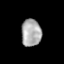
Tissue: lung
Cell type: Epithelial cells
Senescence score: 0.1983
Nuclear area (px): 530
Mean DAPI intensity: 170.76